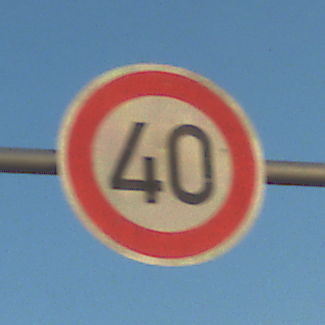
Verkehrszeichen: Geschwindigkeit40
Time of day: SunriseSunset
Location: Outdoor (RoadRail)
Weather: Clear
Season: NotSpecified
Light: Natural